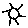
Label: sun